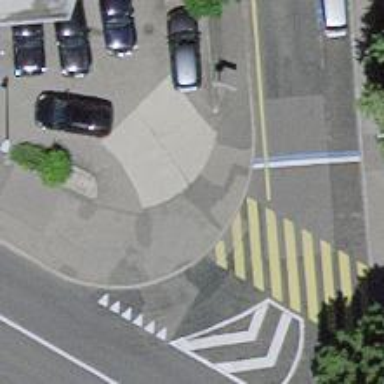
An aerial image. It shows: Kerb serving as barrier.